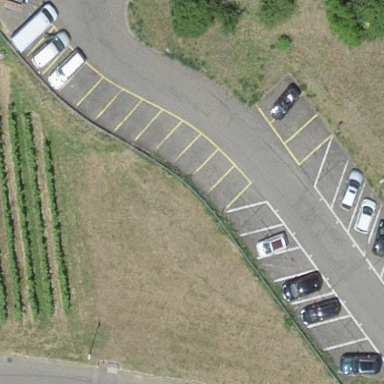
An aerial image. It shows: Parking area with surface.